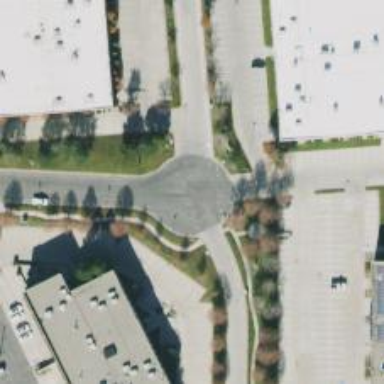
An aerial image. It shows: Circle designated as turning point on the road.